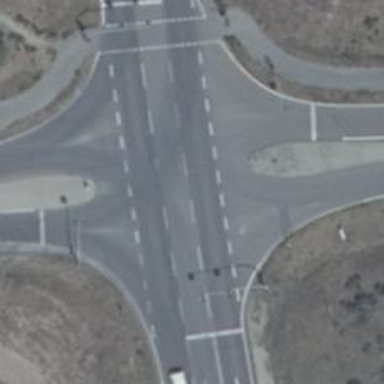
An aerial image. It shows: Road with traffic signals.